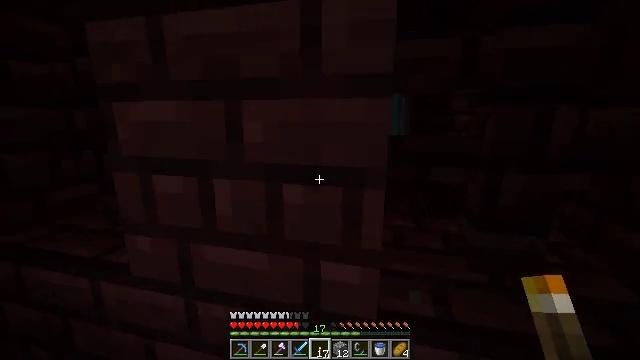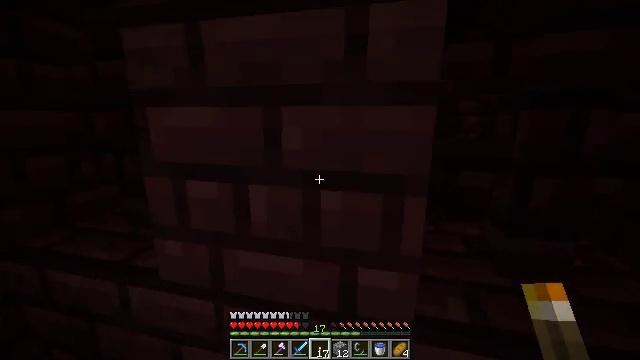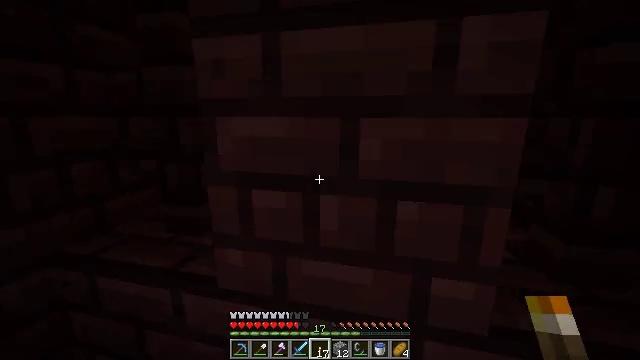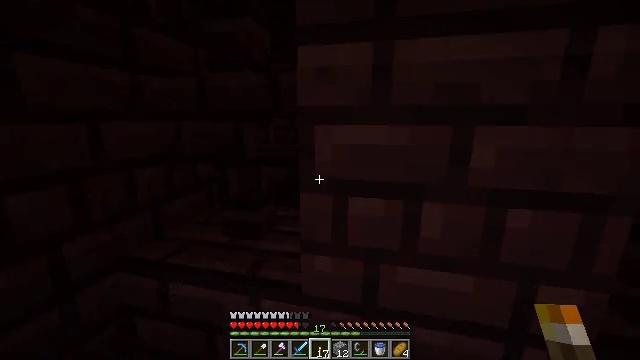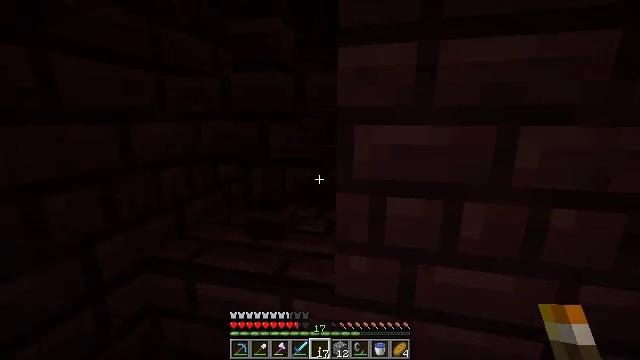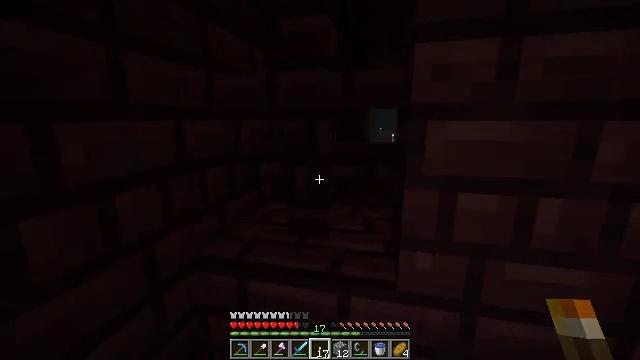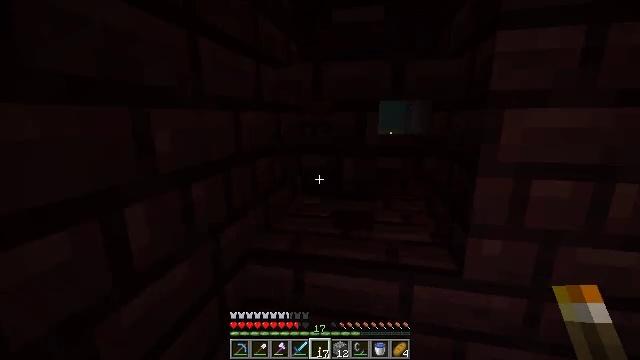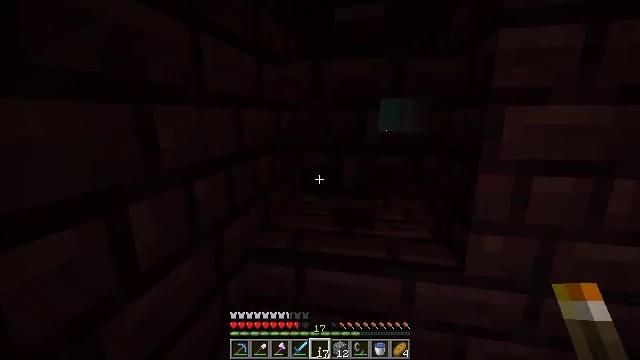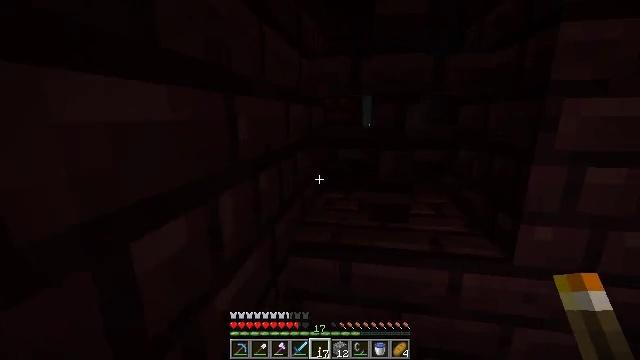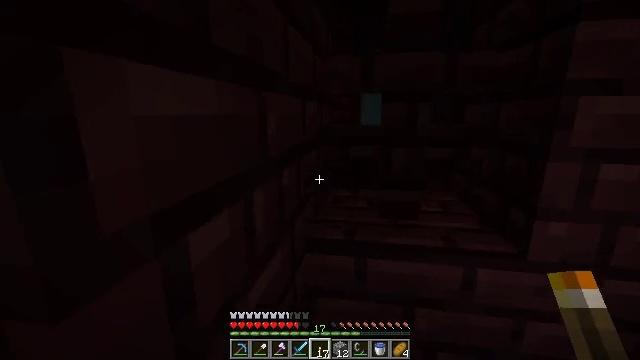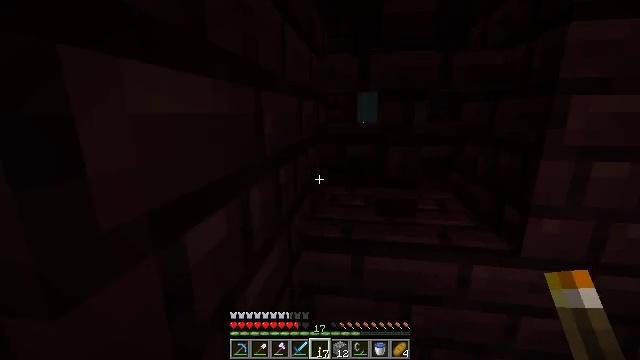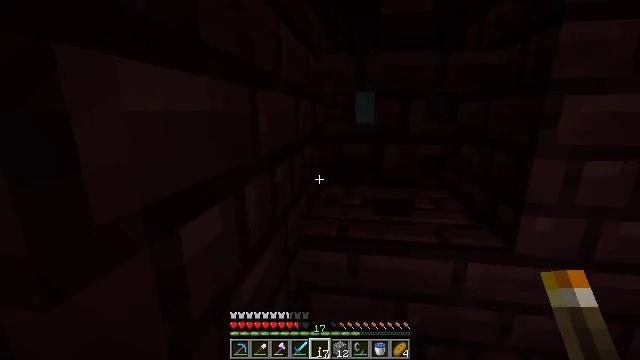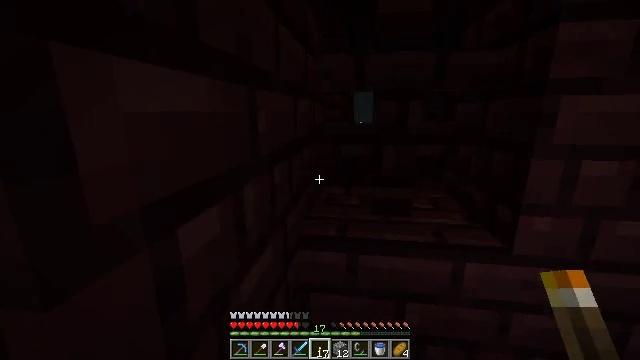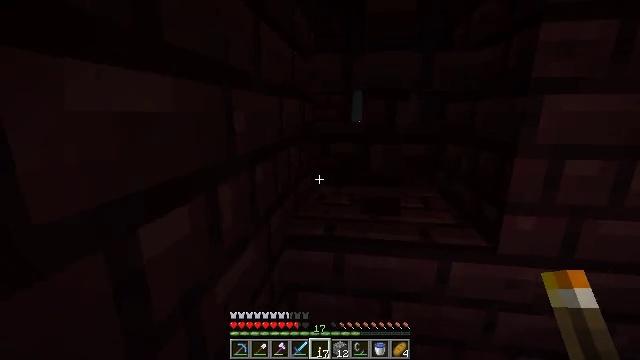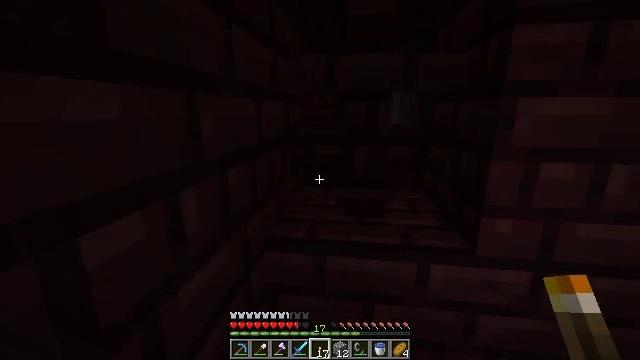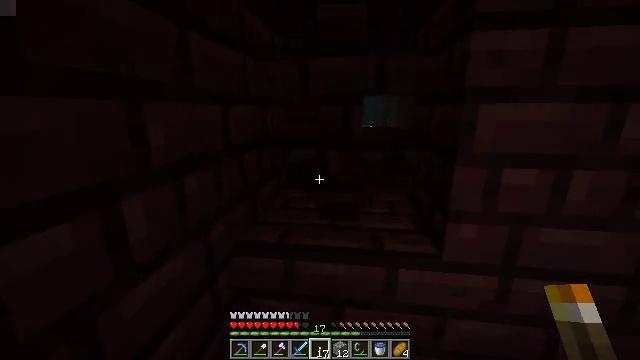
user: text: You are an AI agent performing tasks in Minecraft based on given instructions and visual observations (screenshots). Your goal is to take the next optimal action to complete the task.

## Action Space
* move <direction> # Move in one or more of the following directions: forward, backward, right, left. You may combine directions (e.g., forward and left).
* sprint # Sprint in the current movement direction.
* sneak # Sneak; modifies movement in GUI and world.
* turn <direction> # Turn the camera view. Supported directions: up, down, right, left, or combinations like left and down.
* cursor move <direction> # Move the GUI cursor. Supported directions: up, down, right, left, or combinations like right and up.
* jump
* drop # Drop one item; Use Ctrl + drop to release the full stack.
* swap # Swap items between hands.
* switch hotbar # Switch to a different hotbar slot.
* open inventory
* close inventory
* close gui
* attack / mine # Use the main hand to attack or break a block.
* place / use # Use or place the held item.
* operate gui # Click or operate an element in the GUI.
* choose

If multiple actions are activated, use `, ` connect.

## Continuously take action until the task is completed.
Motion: motion action
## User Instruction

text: Attack the nether bricks to collect them.
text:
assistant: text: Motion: move left
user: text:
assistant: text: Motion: move left
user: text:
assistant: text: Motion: move left
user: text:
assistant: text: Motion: move left
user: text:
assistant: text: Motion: move left
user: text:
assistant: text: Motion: move left, turn right
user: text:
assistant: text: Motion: move left, turn right
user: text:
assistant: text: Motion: turn right
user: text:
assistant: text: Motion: no_op
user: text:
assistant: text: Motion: no_op
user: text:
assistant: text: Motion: no_op
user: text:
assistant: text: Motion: no_op
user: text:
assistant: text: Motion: move right
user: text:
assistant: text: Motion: move right
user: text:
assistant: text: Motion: move right
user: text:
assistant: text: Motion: move right
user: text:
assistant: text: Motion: move right
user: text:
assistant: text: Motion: move right
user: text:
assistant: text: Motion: move right
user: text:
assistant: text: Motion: no_op
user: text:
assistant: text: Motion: no_op
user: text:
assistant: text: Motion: no_op
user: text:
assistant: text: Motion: switch to hotbar 1
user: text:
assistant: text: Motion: switch to hotbar 1
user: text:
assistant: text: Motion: switch to hotbar 1
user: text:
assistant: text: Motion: no_op
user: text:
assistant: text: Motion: attack / mine
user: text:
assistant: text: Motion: attack / mine
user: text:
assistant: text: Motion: attack / mine
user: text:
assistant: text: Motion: attack / mine